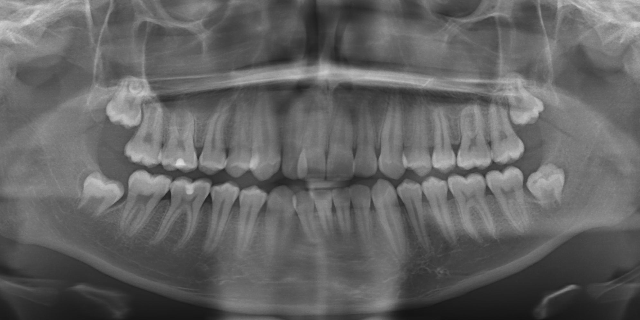
adult